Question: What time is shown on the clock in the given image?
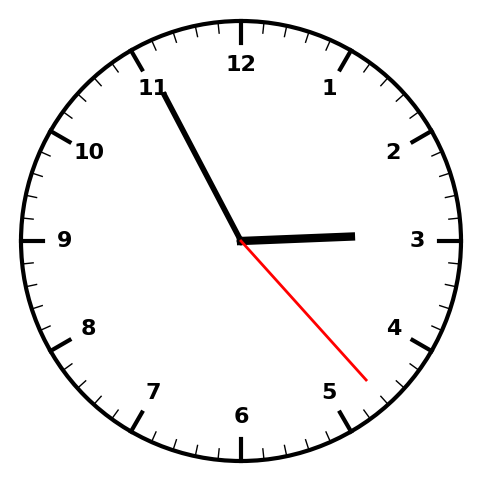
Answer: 02:55:23